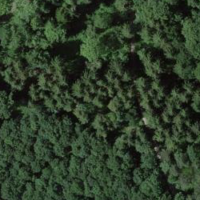
EUNIS habitat code: 44
Species observed at this site:
Corylus avellana